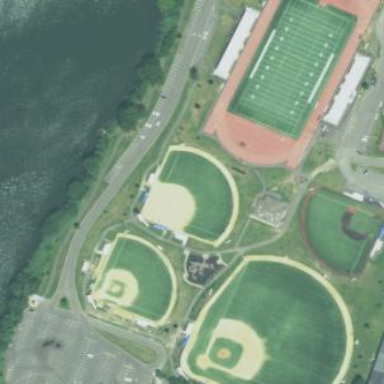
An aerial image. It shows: Baseball pitch for leisure land activities.